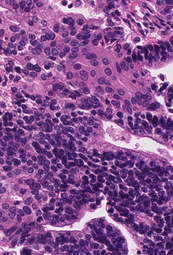
Tumor epithelial tissue: yes
Tumor-associated stroma tissue: yes
Normal tissue: no